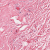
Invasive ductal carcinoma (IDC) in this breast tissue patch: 0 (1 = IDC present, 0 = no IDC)